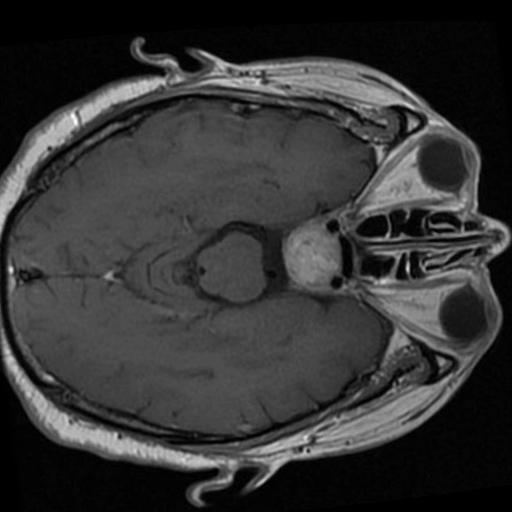
Label: brain_tumor